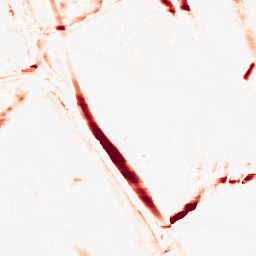
Category: morphological
Decomposition family: morphological_ellipse
Decomposition parameters: operation: opening
width: 5
height: 20
Upsampling method: cubic_mitchell
Upsampling parameters: scale: 2
Upsampling scale: 2